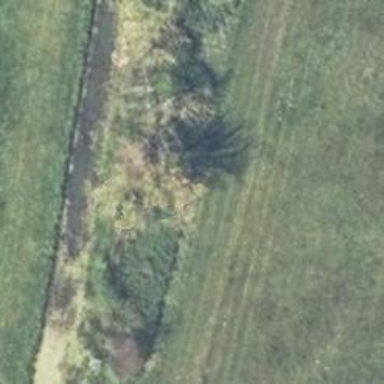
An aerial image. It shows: Row of deciduous broadleaved trees.